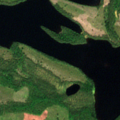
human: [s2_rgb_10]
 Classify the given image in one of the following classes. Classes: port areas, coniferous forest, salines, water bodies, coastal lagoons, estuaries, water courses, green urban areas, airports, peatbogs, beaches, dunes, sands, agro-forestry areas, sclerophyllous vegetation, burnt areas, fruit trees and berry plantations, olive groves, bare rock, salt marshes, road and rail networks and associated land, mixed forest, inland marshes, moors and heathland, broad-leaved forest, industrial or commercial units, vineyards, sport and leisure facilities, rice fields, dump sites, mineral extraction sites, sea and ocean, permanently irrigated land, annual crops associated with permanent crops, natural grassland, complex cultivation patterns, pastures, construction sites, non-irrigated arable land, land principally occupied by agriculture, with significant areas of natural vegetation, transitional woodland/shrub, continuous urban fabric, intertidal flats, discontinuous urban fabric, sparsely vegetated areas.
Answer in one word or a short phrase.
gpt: coniferous forest, transitional woodland/shrub, water bodies